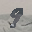
Label: 9